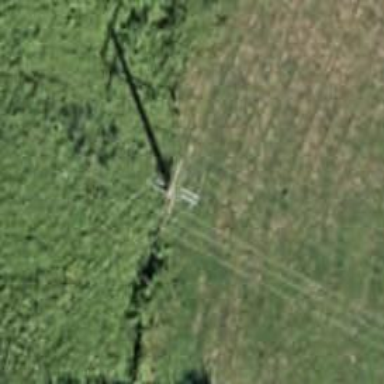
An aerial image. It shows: Power line in the image.